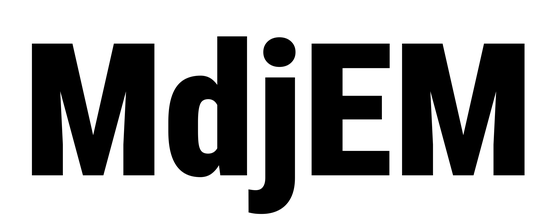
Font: Roboto_Condensed_Black